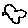
Label: cloud